Interaction volume radius: 10 \u00c5
Interaction volume height: 35 \u00c5
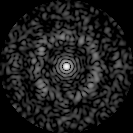
Disorder parameter: 0.7737